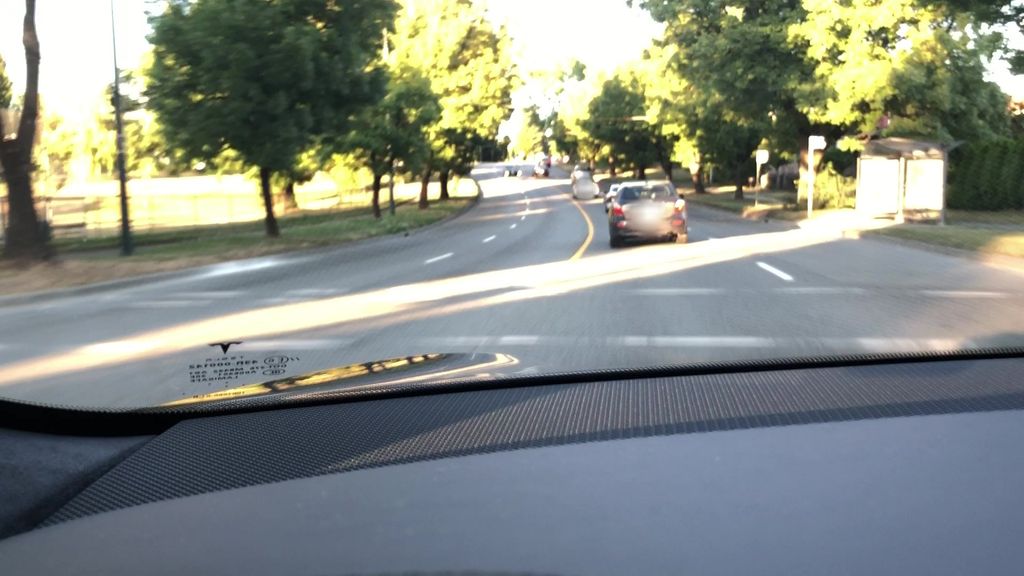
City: vancouver